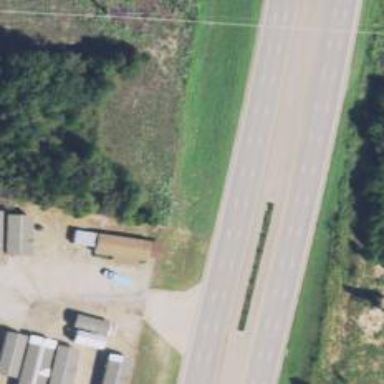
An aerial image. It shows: Asphalt road classified as trunk highway.